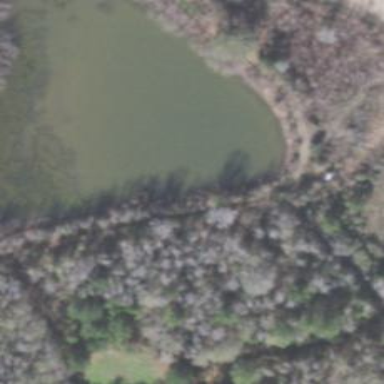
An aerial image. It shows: Swampy wetland area.